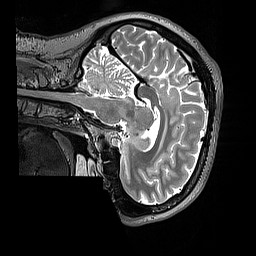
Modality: T2w
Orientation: sagittal
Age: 29
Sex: female
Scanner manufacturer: siemens
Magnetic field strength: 3 T
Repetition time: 3.2 s
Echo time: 0.564 s